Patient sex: M
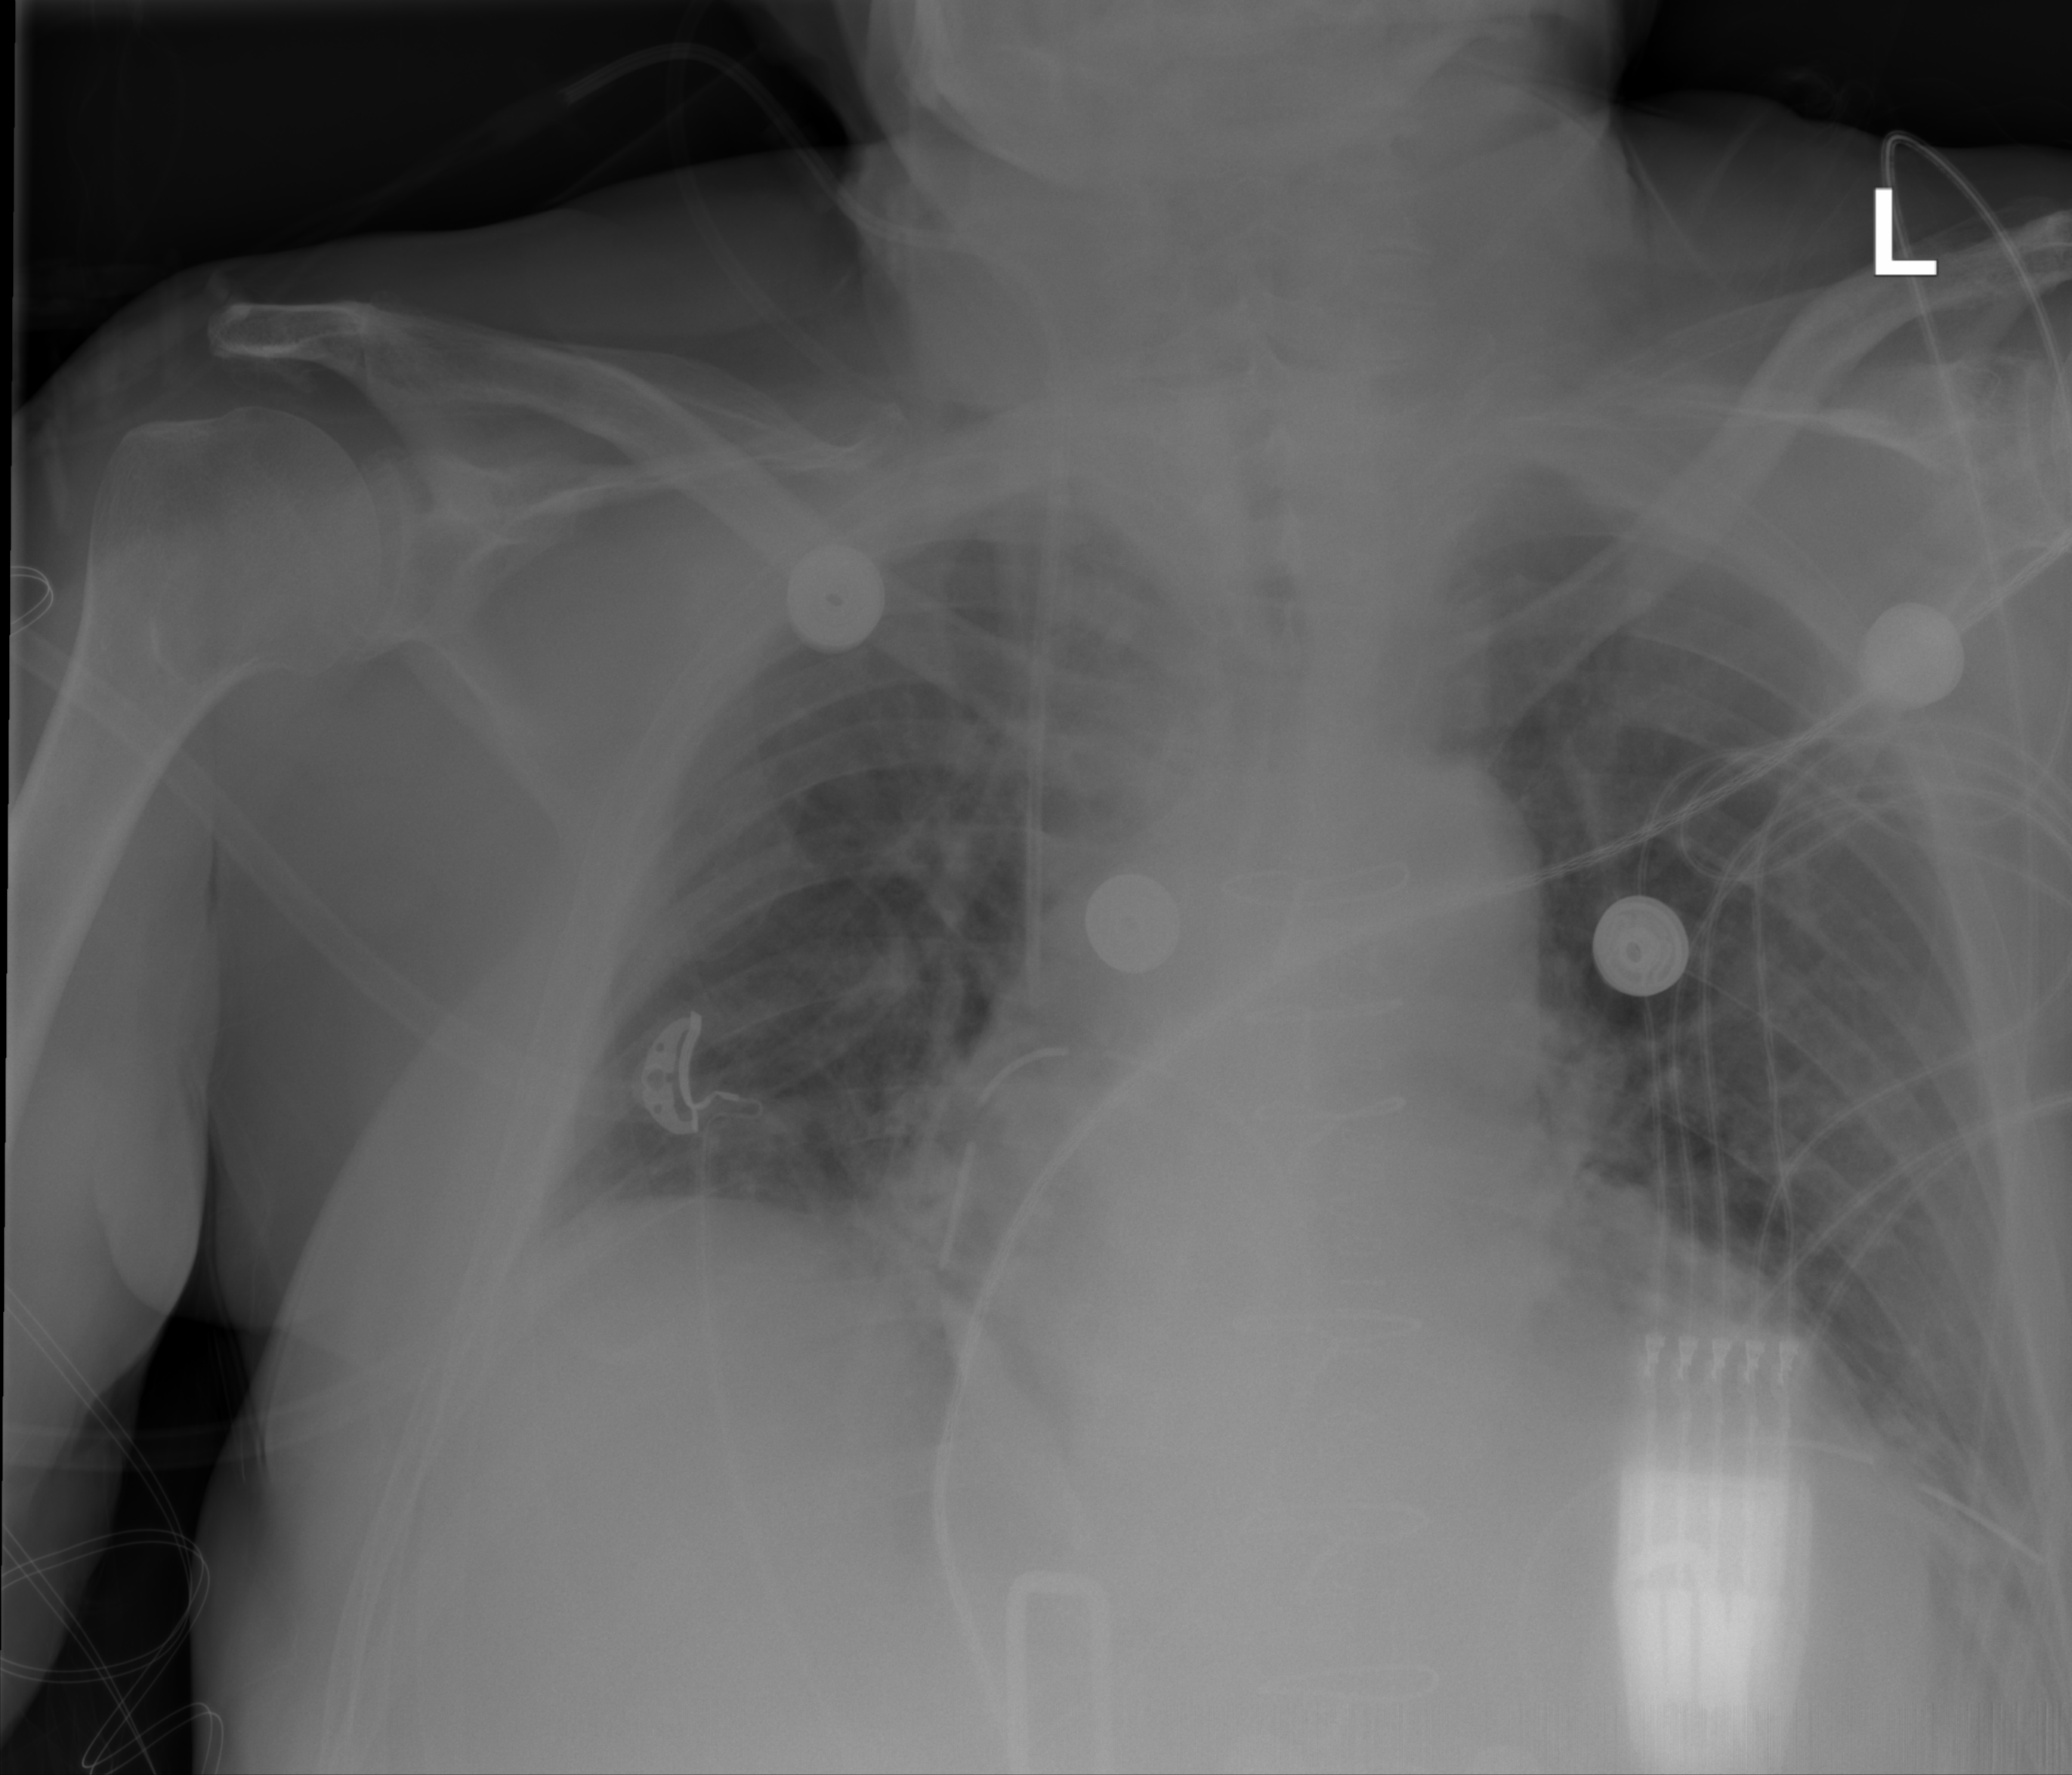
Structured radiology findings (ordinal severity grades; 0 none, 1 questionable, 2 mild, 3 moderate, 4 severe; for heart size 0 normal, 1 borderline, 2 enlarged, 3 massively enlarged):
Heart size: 0
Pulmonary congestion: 0
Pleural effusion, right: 0
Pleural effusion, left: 0
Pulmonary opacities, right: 0
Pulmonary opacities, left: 0
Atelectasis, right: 1
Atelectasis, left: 1